Question: I have such a table:
'''
<table>
<tr>
<td>
My text which consists of three lines.
Where I write some tips tricks and some news.
Which is important.
<div style="display: inline-block" class="addthis_toolbox addthis_default_style ">
<a class="addthis_button_preferred_1"></a>
<a class="addthis_button_preferred_2"></a>
</div>
<td>
</tr>
</table>
'''
This code puts two buttons to the end of cell, but one of them is in up and other one is down.
If I change to this, buttons are on same line but buttons are put in the beginning of third lines. But I need it to appear in the end of third line. How can I fix this?
'''
<div style="display: inline" class="addthis_toolbox addthis_default_style ">
'''
: this is addthis's script: <URL>
It includes this css: <URL>
Css has following code inside:
'''
.addthis_default_style .addthis_counter {
display:block;
float:left;
}
'''
: I updated to "display: inline; float:right;". Result is this:

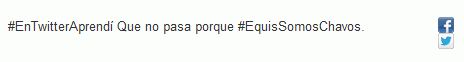
Answer: Try adding the 'float:right;' style in the 'addthis_toolbox' class.
This <URL> shows what applying this style accomplishes.
---
Since you were using the <URL> to use that same widget and added the following CSS style change:
'''
.addthis_toolbox {
float: right;
width: 50px;
}
'''